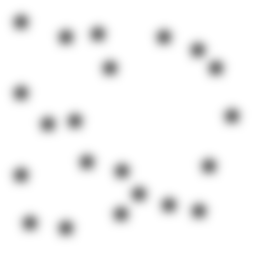
Squares: 0
Triangles: 0
Stars: 21
Total shapes: 21